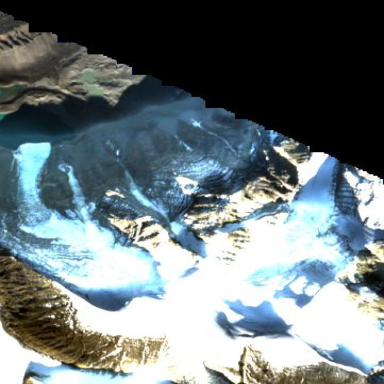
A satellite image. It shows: Stunning view of glacier.